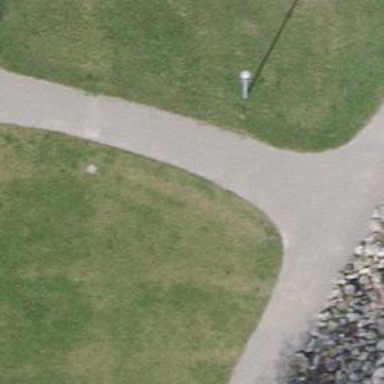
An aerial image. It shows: Footway with pebblestone surface.